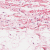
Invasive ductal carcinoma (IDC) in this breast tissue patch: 0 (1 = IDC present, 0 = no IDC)